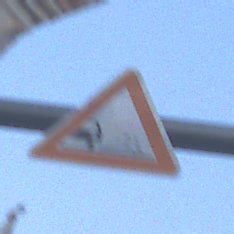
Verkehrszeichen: SplittSchotter
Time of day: Dawn
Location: Outdoor (Urban)
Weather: Clear
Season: NotSpecified
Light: Natural